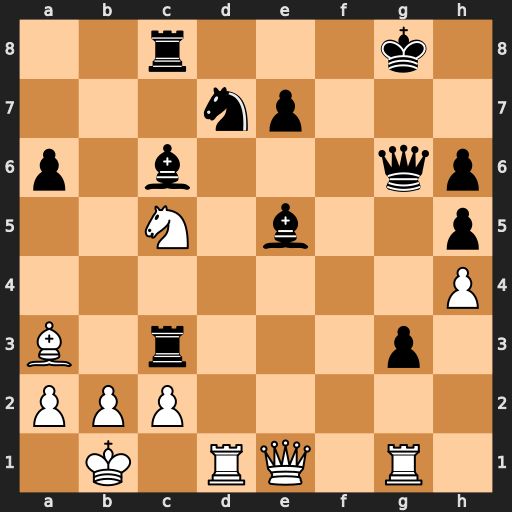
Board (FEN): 2r3k1/3np3/p1b3qp/2N1b2p/7P/B1r3p1/PPP5/1K1RQ1R1
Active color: w
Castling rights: -
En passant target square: -
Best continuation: bxc3 Nxc5 Qxe5